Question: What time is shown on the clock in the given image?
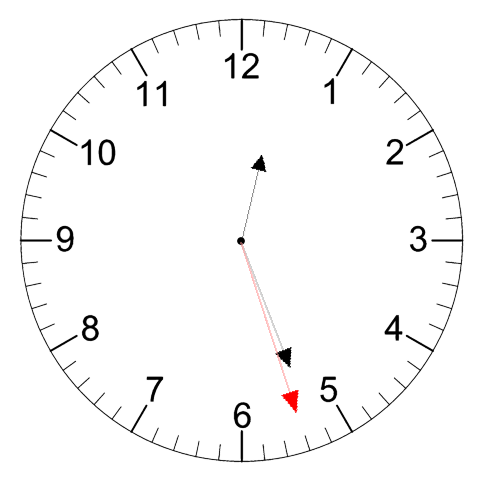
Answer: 12:26:27